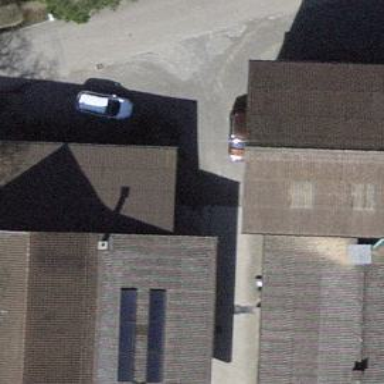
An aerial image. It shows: View of roof of building.